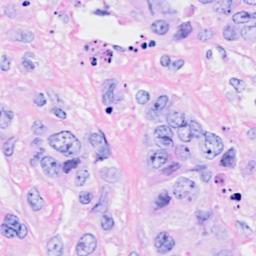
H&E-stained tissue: Breast